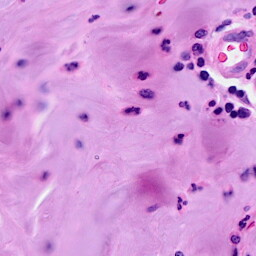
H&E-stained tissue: Breast